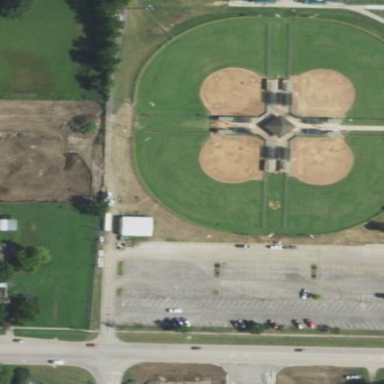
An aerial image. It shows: Softball pitch for leisure sports.